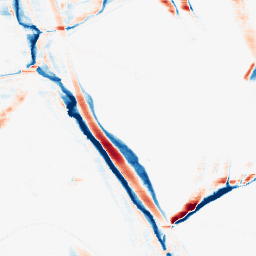
Category: morphological
Decomposition family: morphological_rect
Decomposition parameters: operation: average
width: 20
height: 3
Upsampling method: quartic
Upsampling parameters: scale: 4
Upsampling scale: 4